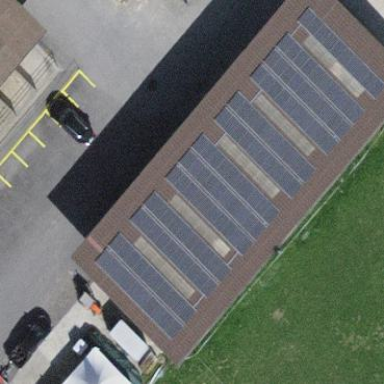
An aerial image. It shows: Solar power generator.